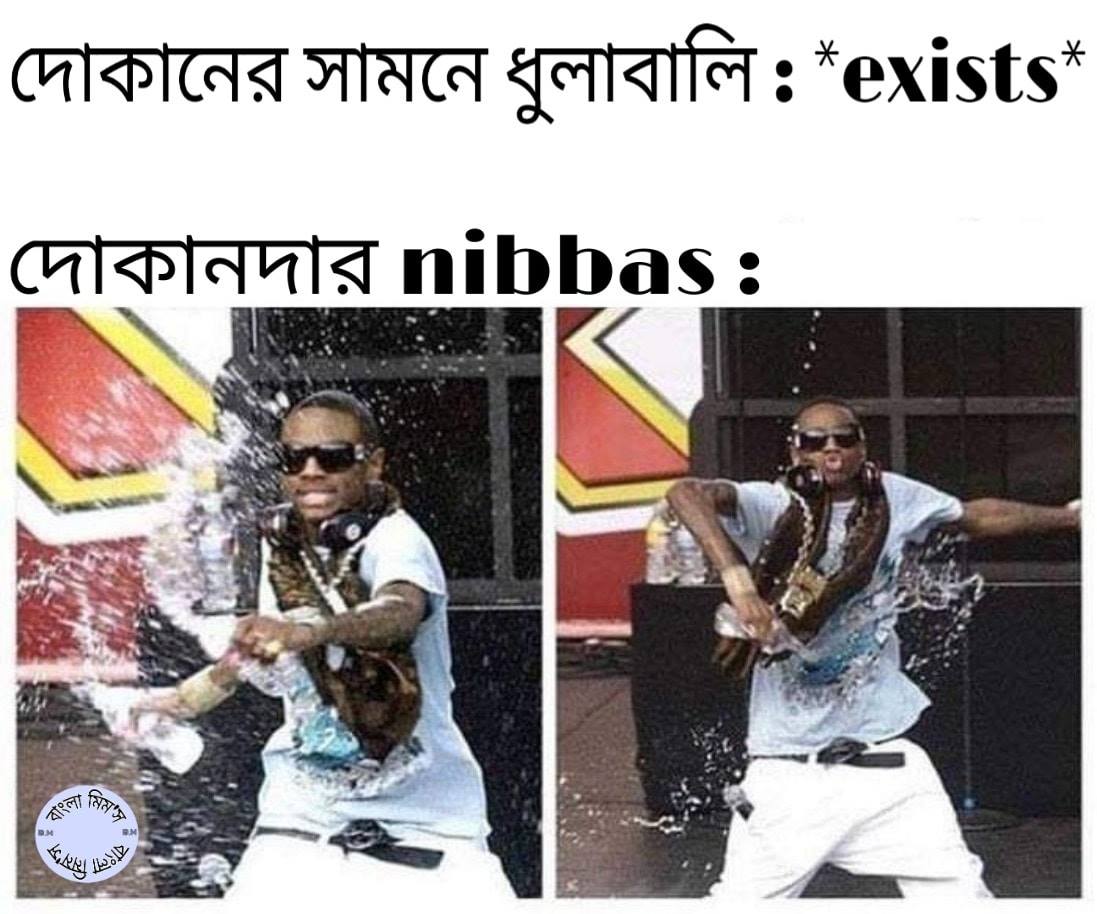
Caption: দোকানের সামনে ধুলাবালি : *exists*    দোকানদার   nibbas:
Label: non-hate